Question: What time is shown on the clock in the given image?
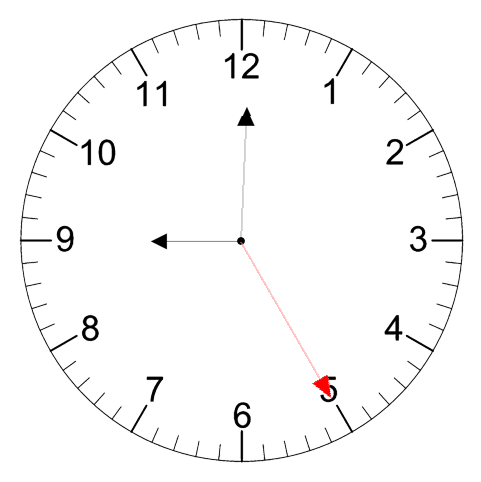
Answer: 09:00:25